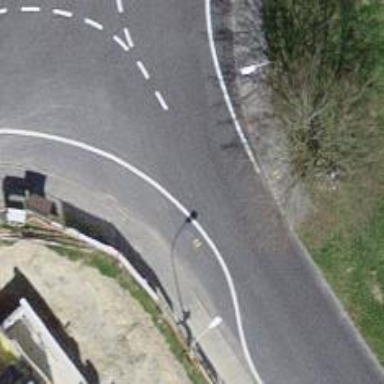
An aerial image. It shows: Unmarked road crossing.